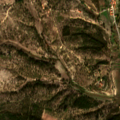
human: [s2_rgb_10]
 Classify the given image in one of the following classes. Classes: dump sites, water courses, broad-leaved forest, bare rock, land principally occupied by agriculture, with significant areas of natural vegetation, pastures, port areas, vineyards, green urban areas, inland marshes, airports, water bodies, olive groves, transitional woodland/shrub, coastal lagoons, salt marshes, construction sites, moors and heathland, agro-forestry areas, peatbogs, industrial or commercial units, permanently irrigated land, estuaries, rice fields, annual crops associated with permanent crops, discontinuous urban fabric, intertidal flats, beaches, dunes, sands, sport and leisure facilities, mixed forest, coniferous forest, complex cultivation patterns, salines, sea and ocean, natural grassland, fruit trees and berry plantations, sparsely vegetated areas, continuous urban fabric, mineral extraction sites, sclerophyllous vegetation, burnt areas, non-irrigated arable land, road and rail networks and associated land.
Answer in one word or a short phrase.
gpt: complex cultivation patterns, land principally occupied by agriculture, with significant areas of natural vegetation, broad-leaved forest, mixed forest, transitional woodland/shrub